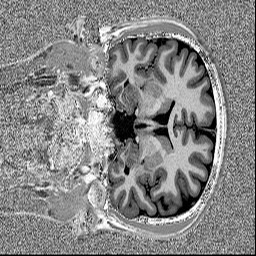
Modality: MP2RAGE
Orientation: coronal
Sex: male